Question:
'''
<%@ taglib prefix="myTags" tagdir="/WEB-INF/tags"%>
<html>
<head>
</head>
<body>
<img src="../images/java_logo.gif"><br>
</body>
</html>
'''
'''
<html>
<head>
</head>
<body>
<myTags:Header/>
Java is awesome !
</body>
</html>
'''
Output is 'Java is awesome'. No image or image placeholder is displayed. What is my mistake ?
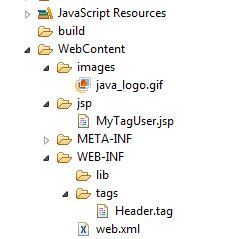
Answer: The <%@ taglib %> directive has to go in the JSP that calls out to the tag, so that it knows where to find it. Not in the tag itself (unless that tag itself uses other tags).